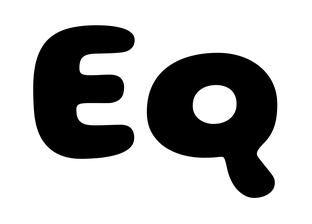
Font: Gluten_Bold